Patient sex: M
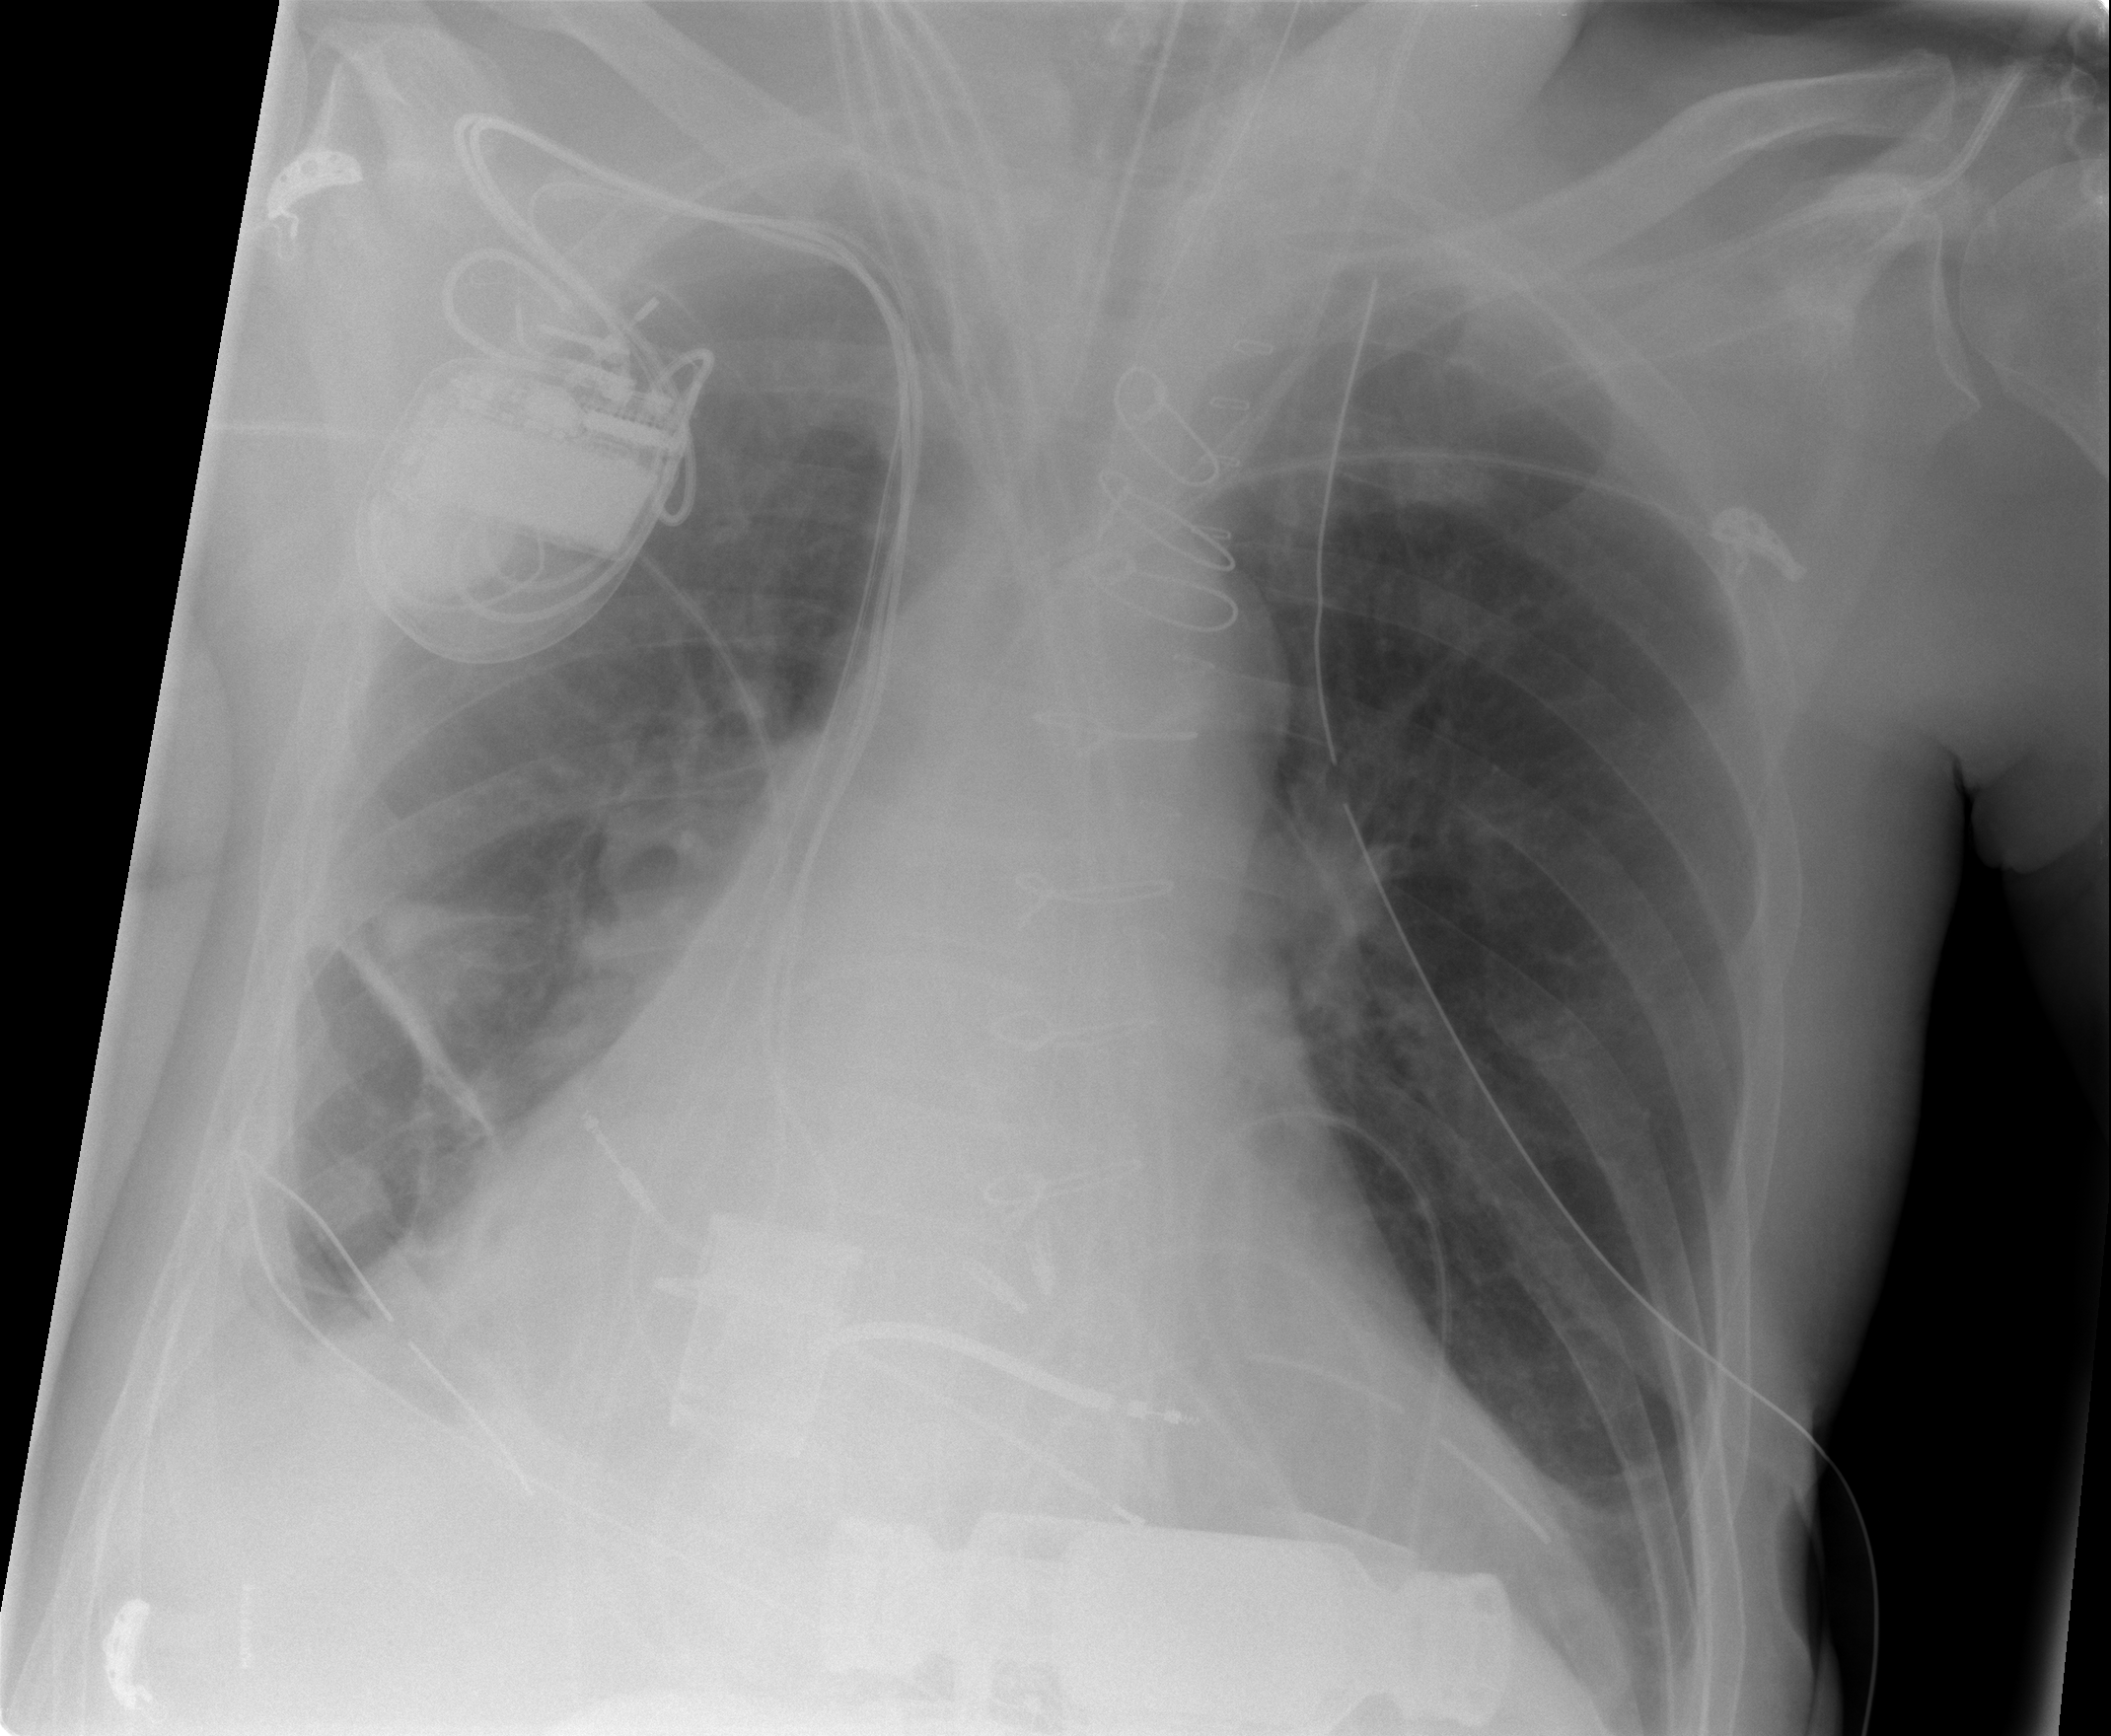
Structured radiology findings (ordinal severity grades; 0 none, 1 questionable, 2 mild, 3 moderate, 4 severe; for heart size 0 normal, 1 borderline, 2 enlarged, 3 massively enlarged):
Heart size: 2
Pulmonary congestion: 0
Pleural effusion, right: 2
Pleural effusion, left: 1
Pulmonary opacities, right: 0
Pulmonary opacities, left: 0
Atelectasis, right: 2
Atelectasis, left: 1